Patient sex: F
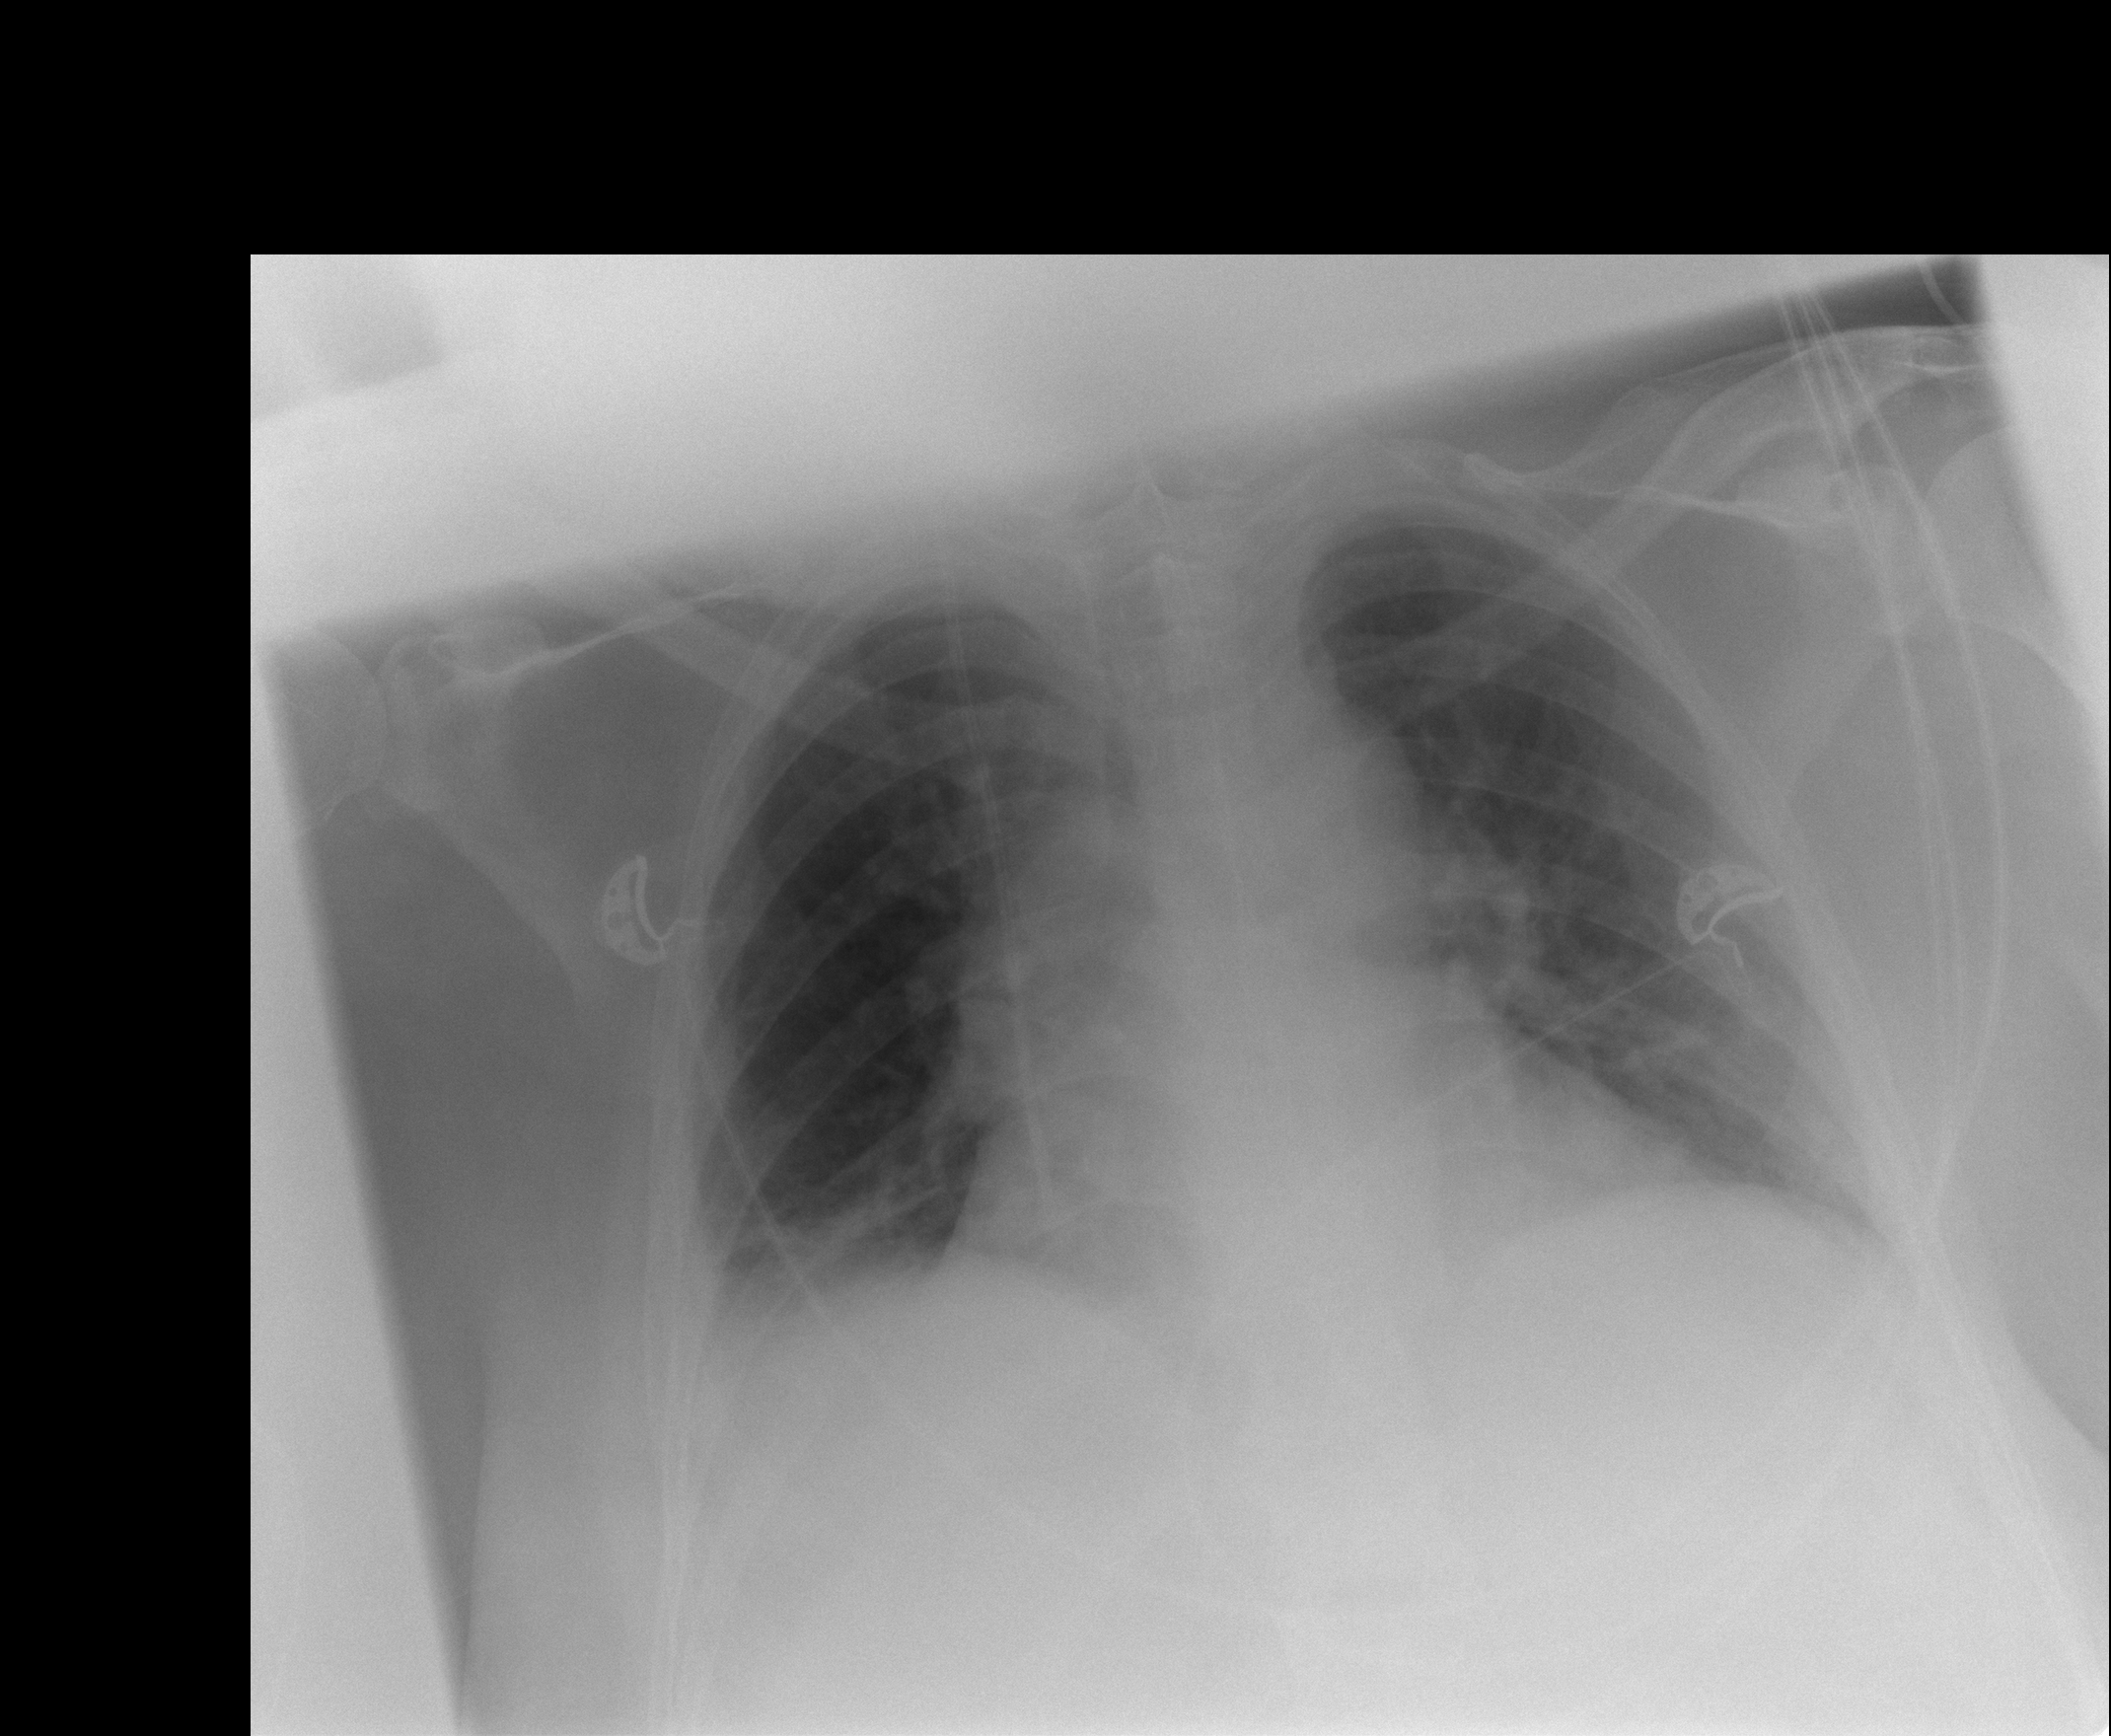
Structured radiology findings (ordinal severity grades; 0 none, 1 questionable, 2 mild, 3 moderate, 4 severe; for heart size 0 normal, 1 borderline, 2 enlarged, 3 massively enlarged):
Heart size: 0
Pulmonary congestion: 2
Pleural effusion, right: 0
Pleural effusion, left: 0
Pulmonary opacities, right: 0
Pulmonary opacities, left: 0
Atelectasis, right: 0
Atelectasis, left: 0